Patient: sex F, age 69
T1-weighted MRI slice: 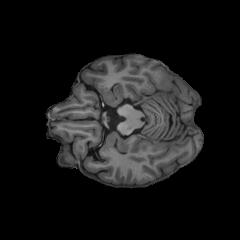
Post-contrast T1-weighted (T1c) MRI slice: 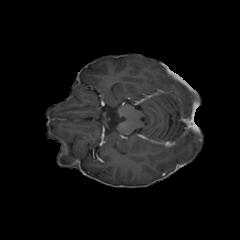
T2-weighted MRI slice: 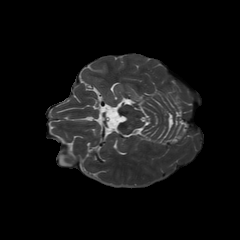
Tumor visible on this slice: no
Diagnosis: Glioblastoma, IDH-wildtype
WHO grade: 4